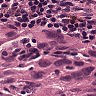
Metastatic tissue present: yes